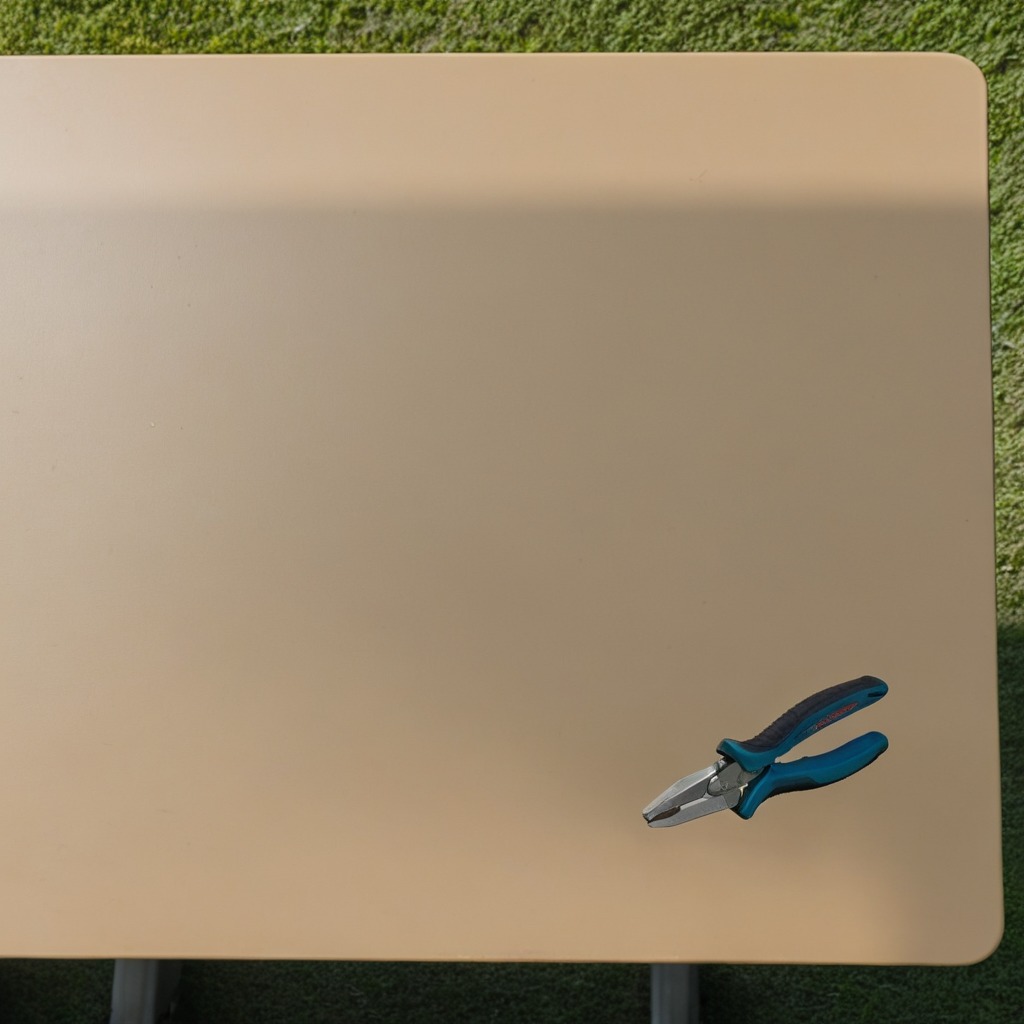
A plier is lying on the table.